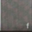
Piece: xx